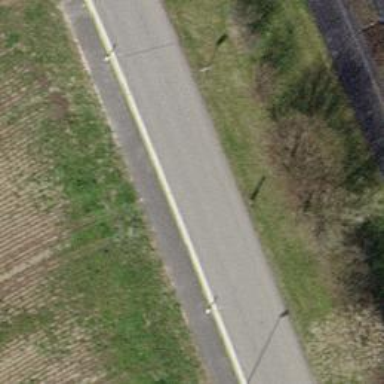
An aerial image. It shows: Unclassified road.